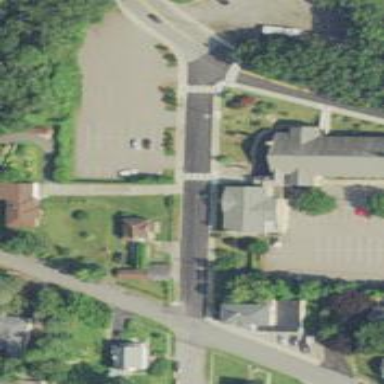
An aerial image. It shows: Beautiful church building.